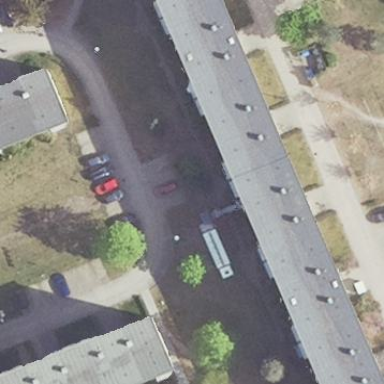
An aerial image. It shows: View of apartment building.